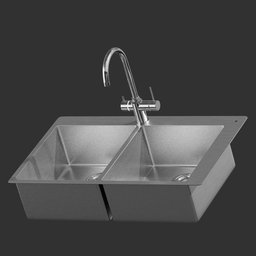
Label: appliances